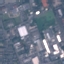
Land use / land cover: Industrial